Interaction volume radius: 10 \u00c5
Interaction volume height: 35 \u00c5
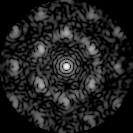
Disorder parameter: 0.5298